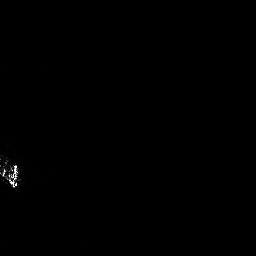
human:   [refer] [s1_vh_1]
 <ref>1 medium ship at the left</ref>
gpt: <box>[[0, 60, 7, 73, 0]]</box>